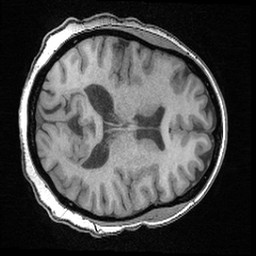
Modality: T1w
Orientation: axial
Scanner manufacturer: ge
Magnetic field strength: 3 T
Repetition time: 0.008572 s
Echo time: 0.003384 s